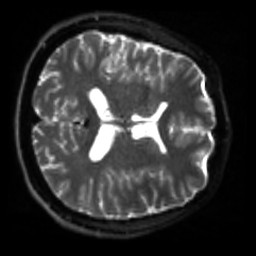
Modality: sbref
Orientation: axial
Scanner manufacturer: siemens
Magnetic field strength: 3 T
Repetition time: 4 s
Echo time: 0.0594 s